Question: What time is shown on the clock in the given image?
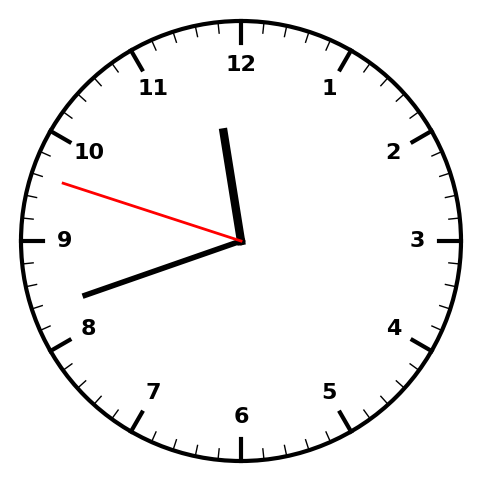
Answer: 11:41:48